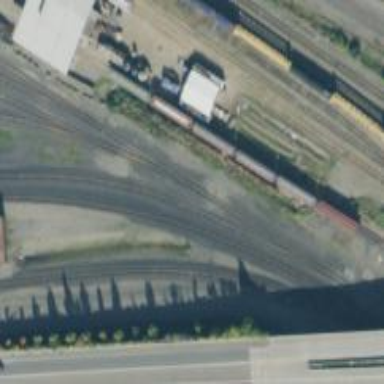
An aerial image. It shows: Railway yard used for servicing trains.